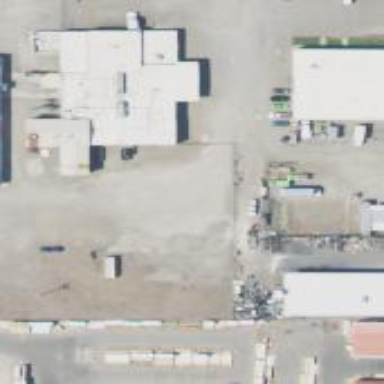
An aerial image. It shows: Industrial building.